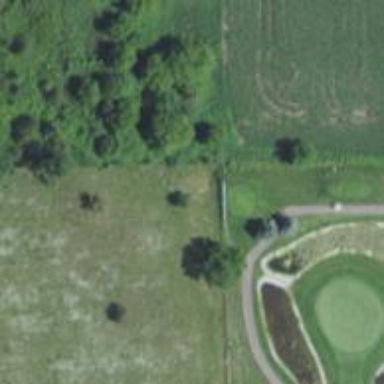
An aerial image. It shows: Golf tee.